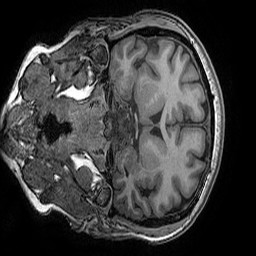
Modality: T1w
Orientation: coronal
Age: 30
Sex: female
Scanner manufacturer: ge
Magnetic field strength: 3 T
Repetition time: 0.008184 s
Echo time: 0.003192 s